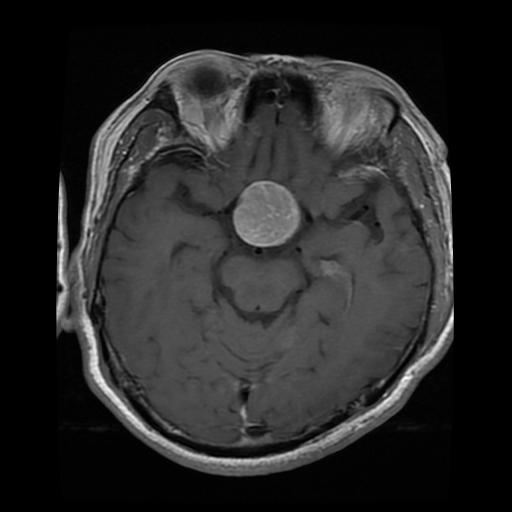
Label: pituitary